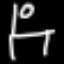
Label: chair